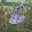
Label: 6